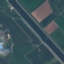
Land use / land cover class: River